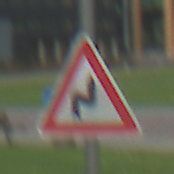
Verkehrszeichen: DoppelkurveRechts
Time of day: MorningAfternoon
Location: Outdoor (Urban)
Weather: PartlyCloudy
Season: NotSpecified
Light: Natural